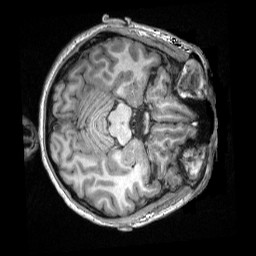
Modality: T1w
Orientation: axial
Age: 21
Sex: female
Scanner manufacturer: siemens
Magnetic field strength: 3 T
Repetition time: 2.3 s
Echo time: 0.00308 s